Открытый сверху цилиндрический сосуд диаметром $D$ имеет внизу малое отверстие диаметром $d$, закрытое заслонкой. Сосуд устанавливают вертикально и наливают в него воду до высоты $h$ (см. рис). Если заслонку удалить, вода начинает вытекать. Спустя некоторое время установления $\tau$ вытекающая вода приобретает скорость $v=\sqrt{2gh}$ . Оцените порядок величины $\tau$.
Каково ускорение самого нижнего слоя воды в момент, когда удаляют заслонку? Вязкостью воды пренебречь.
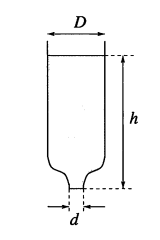
Ответ: $$ g\approx 0.002~с $$
Темы:
T, ★, Механика, Гидродинамика, 200 задач